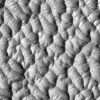
Atmospheric dust classification: not_dusty